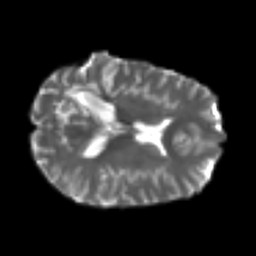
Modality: T2w
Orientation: axial
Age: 29
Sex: female
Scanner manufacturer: siemens
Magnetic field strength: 3 T
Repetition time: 4.987 s
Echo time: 0.0792 s